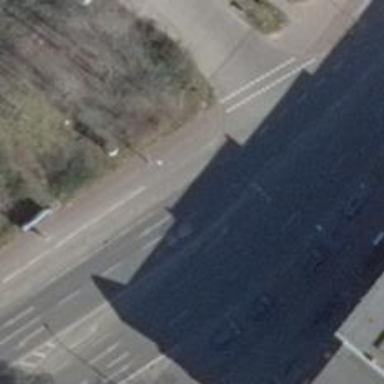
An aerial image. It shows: Secondary road with separate asphalt cycleway and sidewalk.